Question: # Overview
I'm working on an object detector using <URL> using custom training data. My understanding so far has been that I can feed my training data into the model and then use a trained model[0] to evaluate test data, and that following that evaluation, I'd be able to see a set of images like the following to figure out what the trained model was able to detect in each image in my test data.

# What I've done so far
Operating with this assumption, I've been able to create a training dataset in '.tfrecord' format, and I've been able to feed this into my model trainer using the following command:
'''
PIPELINE_CONFIG_PATH="nbl-tf-test.config"
MODEL_DIR="./object_detection/modeldir"
NUM_TRAIN_STEPS=50000
SAMPLE_1_OF_N_EVAL_EXAMPLES=1
python3 object_detection/model_main.py --pipeline_config_path=${PIPELINE_CONFIG_PATH} --model_dir=${MODEL_DIR} --num_train_steps=${NUM_TRAIN_STEPS} --sample_1_of_n_eval_examples=$SAMPLE_1_OF_N_EVAL_EXAMPLES --alsologtostderr
'''
This gave me output that looks like this (repeated lots of times--this is just a representative sample):
'''
2019-01-08 00:47:31.007154: I tensorflow/core/common_runtime/gpu/gpu_device.cc:1511] Adding visible gpu devices: 0
2019-01-08 00:47:31.007931: I tensorflow/core/common_runtime/gpu/gpu_device.cc:982] Device interconnect StreamExecutor with strength 1 edge matrix:
2019-01-08 00:47:31.007957: I tensorflow/core/common_runtime/gpu/gpu_device.cc:988] 0
2019-01-08 00:47:31.007964: I tensorflow/core/common_runtime/gpu/gpu_device.cc:1001] 0: N
2019-01-08 00:47:31.008119: I tensorflow/core/common_runtime/gpu/gpu_device.cc:1115] Created TensorFlow device (/job:localhost/replica:0/task:0/device:GPU:0 with 5278 MB memory) -> physical GPU (device: 0, na
me: Tesla K20Xm, pci bus id: 0000:02:00.0, compute capability: 3.5)
creating index...
index created!
creating index...
index created!
Running per image evaluation...
Evaluate annotation type *bbox*
DONE (t=17.90s).
Accumulating evaluation results...
DONE (t=2.83s).
Average Precision (AP) @[ IoU=0.50:0.95 | area= all | maxDets=100 ] = 0.007
Average Precision (AP) @[ IoU=0.50 | area= all | maxDets=100 ] = 0.020
Average Precision (AP) @[ IoU=0.75 | area= all | maxDets=100 ] = 0.003
Average Precision (AP) @[ IoU=0.50:0.95 | area= small | maxDets=100 ] = 0.000
Average Precision (AP) @[ IoU=0.50:0.95 | area=medium | maxDets=100 ] = 0.006
Average Precision (AP) @[ IoU=0.50:0.95 | area= large | maxDets=100 ] = 0.008
Average Recall (AR) @[ IoU=0.50:0.95 | area= all | maxDets= 1 ] = 0.018
Average Recall (AR) @[ IoU=0.50:0.95 | area= all | maxDets= 10 ] = 0.089
Average Recall (AR) @[ IoU=0.50:0.95 | area= all | maxDets=100 ] = 0.485
Average Recall (AR) @[ IoU=0.50:0.95 | area= small | maxDets=100 ] = 0.015
Average Recall (AR) @[ IoU=0.50:0.95 | area=medium | maxDets=100 ] = 0.367
Average Recall (AR) @[ IoU=0.50:0.95 | area= large | maxDets=100 ] = 0.573
creating index...
index created!
creating index...
index created!
Running per image evaluation...
Evaluate annotation type *bbox*
DONE (t=17.94s).
Accumulating evaluation results...
DONE (t=2.86s).
'''
After this training session, I found a set of files in the 'object_detection/modeldir' directory:
'''
$ ls modeldir
checkpoint model.ckpt-308.meta
eval_0 model.ckpt-485.data-00000-of-00001
events.out.tfevents.<PHONE>.moose55 model.ckpt-485.index
export model.ckpt-485.meta
graph.pbtxt model.ckpt-664.data-00000-of-00001
model.ckpt-1000.data-00000-of-00001 model.ckpt-664.index
model.ckpt-1000.index model.ckpt-664.meta
model.ckpt-1000.meta model.ckpt-844.data-00000-of-00001
model.ckpt-308.data-00000-of-00001 model.ckpt-844.index
model.ckpt-308.index model.ckpt-844.meta
'''
# My Question
What should I do with the contents of this directory to test my testing data? I assume I have to have a '.tfrecord' file for all the testing data (similar to the file I made before for training data). Based on <URL>, I've been trying to run the following command:
'''
python3 object_detection/inference/infer_detections.py --input_tfrecord_paths=output.tfrecord --output_tfrecord_path=detections.tfrecord --inference_graph=object_detection/modeldir-8steps/graph.pbtxt --discard_image_pixels
'''
but when I do this, I run into the following error (running with both Python 2 and Python 3):
'''
INFO:tensorflow:Reading graph and building model...
Traceback (most recent call last):
File "object_detection/inference/infer_detections.py", line 96, in <module>
tf.app.run()
File "/usr/lib/python3.4/site-packages/tensorflow/python/platform/app.py", line 125, in run
_sys.exit(main(argv))
File "object_detection/inference/infer_detections.py", line 74, in main
image_tensor, FLAGS.inference_graph)
File "/home/jlittle/honors/5-tf-nbl-clean-setup/object_detection/inference/detection_inference.py", line 71, in build_inference_graph
graph_def.MergeFromString(graph_content)
TypeError: 'str' does not support the buffer interface
'''
Does anyone know:
1. if the overview I gave above is correct? If so,
2. if this is the correct evaluation python script I should be running? If it is,
3. if there's anything wrong with the data I'm feeding the script, that would give me the error above? And finally,
4. if this is the best way of going about this project, or if I'm way off base and should consider something else?
Thanks.
---
[0]: Is this the correct vocabulary, using like this in two different ways?
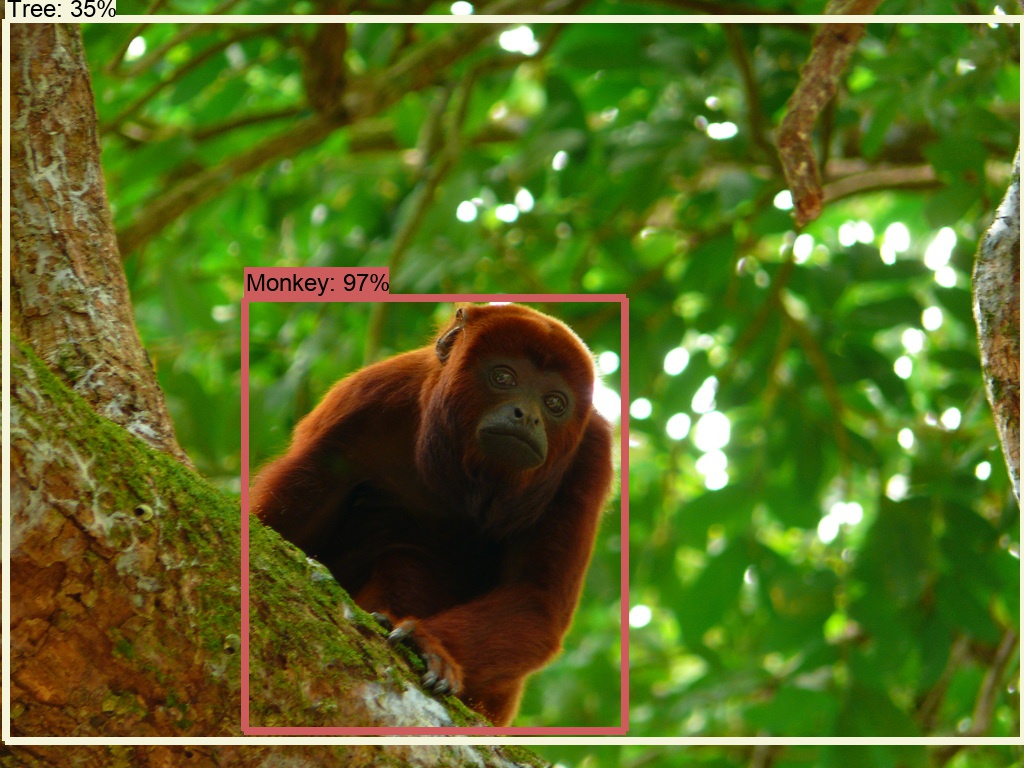
Answer: My understanding was wrong. The 'model_main.py' program is self-contained; it performs both the training and evaluation step, and I didn't need to do anything with that directory afterward. All that is needed to see the output of the test is to attach a TensorBoard instance to the model directory.